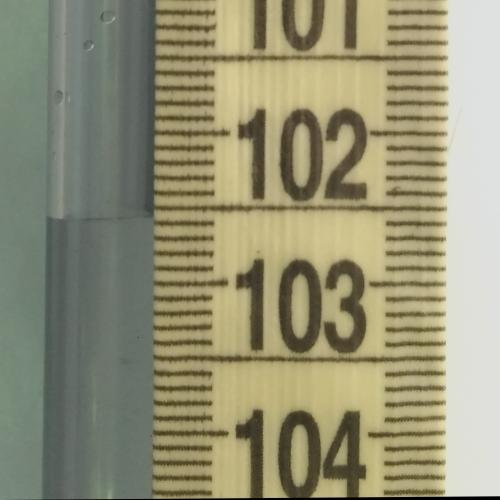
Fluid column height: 102.6 cm